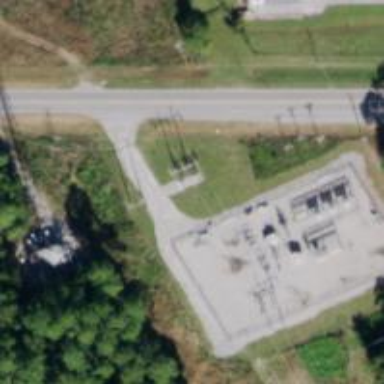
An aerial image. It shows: Distribution power substation secured by fence.